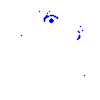
Particle: proton